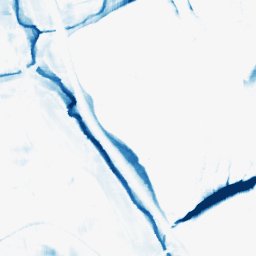
Category: morphological
Decomposition family: morphological_square
Decomposition parameters: operation: closing
size: 20
Upsampling method: bspline
Upsampling parameters: scale: 4
Upsampling scale: 4